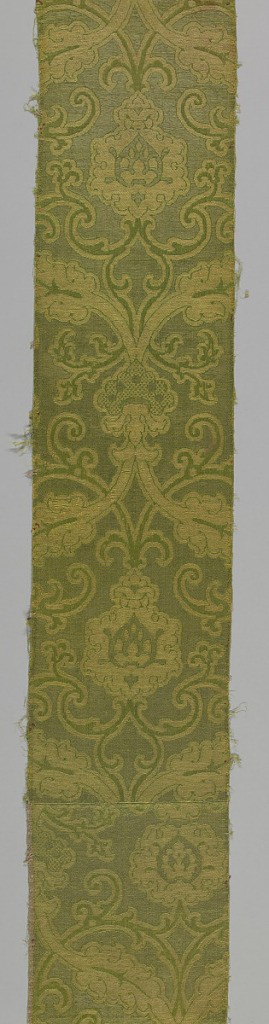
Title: Fragments
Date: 17th century
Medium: silk, linen, metallic Technique: woven
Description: Green and gold large cartouches.